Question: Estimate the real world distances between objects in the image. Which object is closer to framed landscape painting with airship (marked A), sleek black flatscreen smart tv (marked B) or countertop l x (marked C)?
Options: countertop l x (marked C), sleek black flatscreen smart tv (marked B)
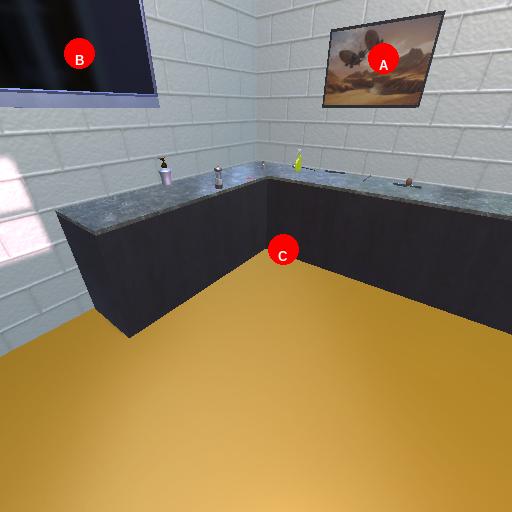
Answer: countertop l x (marked C)